Question: I have a class based view (Django 1.7, Python 3.4) called ColorList:
'''
from django.shortcuts import redirect, render
from django.views.generic import ListView
from colorlikenatorizer.models import Color
MIN_SEARCH_CHARS = 2
MIN_SEARCH_CHARS_FOR_DISPLAY = "two"
class ColorList(ListView):
"""
Displays all colors in a table with only two columns: the name
of the color, and a "like/unlike" button.
"""
model = Color
context_object_name = "colors"
def dispatch(self, request, *args, **kwargs):
print("cl.1")
search_text = ""
if(request.method == "POST"):
search_text = request.POST.get("search_text", "").strip()
print("cl.1.2 search_text=" + search_text + "")
global MIN_SEARCH_CHARS
if(len(search_text) < MIN_SEARCH_CHARS):
print("cl.1.3")
search_text = ""
if(search_text != ""):
self.color_search_results = Color.objects.filter(name__contains=search_text)
else:
self.color_search_results = []
print("cl.2")
return super(ColorList, self).dispatch(request, *args, **kwargs)
def get_queryset(self):
print("cl.3")
return super(ColorList, self).get_queryset()
def get_context_data(self, **kwargs):
print("cl.4")
context = super(ColorList, self).get_context_data(**kwargs)
global MIN_SEARCH_CHARS_FOR_DISPLAY
context["color_search_results"] = self.color_search_results
context["MIN_SEARCH_CHARS_FOR_DISPLAY"] = MIN_SEARCH_CHARS_FOR_DISPLAY
return context
'''
It works fine when you call its main url: <URL>

But when submitting the search form, although the 'dispatch' function is properly called (the search-text is printed to the console on the 'print("cl.1.2...' line), neither 'get_queryset' nor 'get_context_data' are being called, and the web page is totally blank.
Any ideas why?
---
Template:
'''
<!DOCTYPE html>
<html lang="en">
<HTML><HEAD>
<TITLE>Color Likenatorizer</TITLE>
<meta name="viewport" content="width=device-width"/>
</HEAD>
<BODY>
<table>
<TD ALIGN="left" VALIGN="top">
<form id="search_colors_form_id" method="post" action="{% url 'color_list' %}">
<input type="text" id="search_text" name="search_text"/>
{% csrf_token %}
<input id="id_pic_submit_button" type="submit" value="Search for color"/><BR>
(Requires {{ MIN_SEARCH_CHARS_FOR_DISPLAY }} or more characters)
</form>
{% if color_search_results.count > 0 %}
<UL>
{% for color in color_search_results %} <!-- No colon after "colors" -->
<LI>{{ color.name }}</LI>
{% endfor %}
</UL>
{% endif %}
</TD><TD ALIGN="left" VALIGN="top">
<H1>Color Likenatorizer</H1>
{% if colors.count == 0 %}
<P><I>There are no colors in the database.</I></P>
{% else %}
<TABLE ALIGN="center" BORDER="1" CELLSPACING="0" CELLPADDING="4" BGCOLOR="#EEEEEE"><TR ALIGN="center" VALIGN="middle">
<TD><B><U>Title</U></B></TD>
<TD>Favorite?</TD>
{% for color in colors %} <!-- No colon after "colors" -->
</TR><TR>
<TD VALIGN="top">{{ color.name }}</TD>
<TD>
<A HREF="{% url 'toggle_color_like' color.id %}">
{% if color.is_favorited %}Yes{% else %}No{% endif %}
</A></TD>
{% endfor %}
</TR></TABLE>
{% endif %}
</TD>
</table>
</BODY></HTML>
'''
urls.py:
'''
from django.conf.urls import patterns, include, url
from django.conf.urls import patterns
from colorlikenatorizer.views import ColorList
urlpatterns = patterns('',
url(r"^$", ColorList.as_view(), name="color_list"),
url(r"^like_color_(?P<color_id>\d+)/$", "colorlikenatorizer.views.toggle_color_like", name="toggle_color_like"),
)
'''
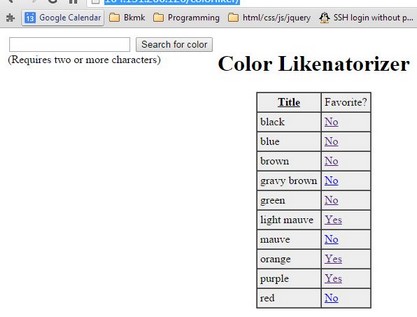
Answer: <URL>.